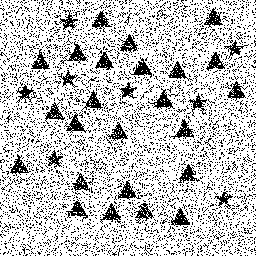
Squares: 0
Triangles: 24
Stars: 8
Total shapes: 32